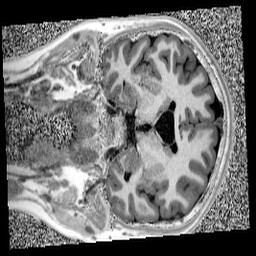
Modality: UNIT1
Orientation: coronal
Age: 12
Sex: male
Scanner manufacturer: siemens
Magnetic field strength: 3 T
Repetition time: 4 s
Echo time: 0.00299 s